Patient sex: F
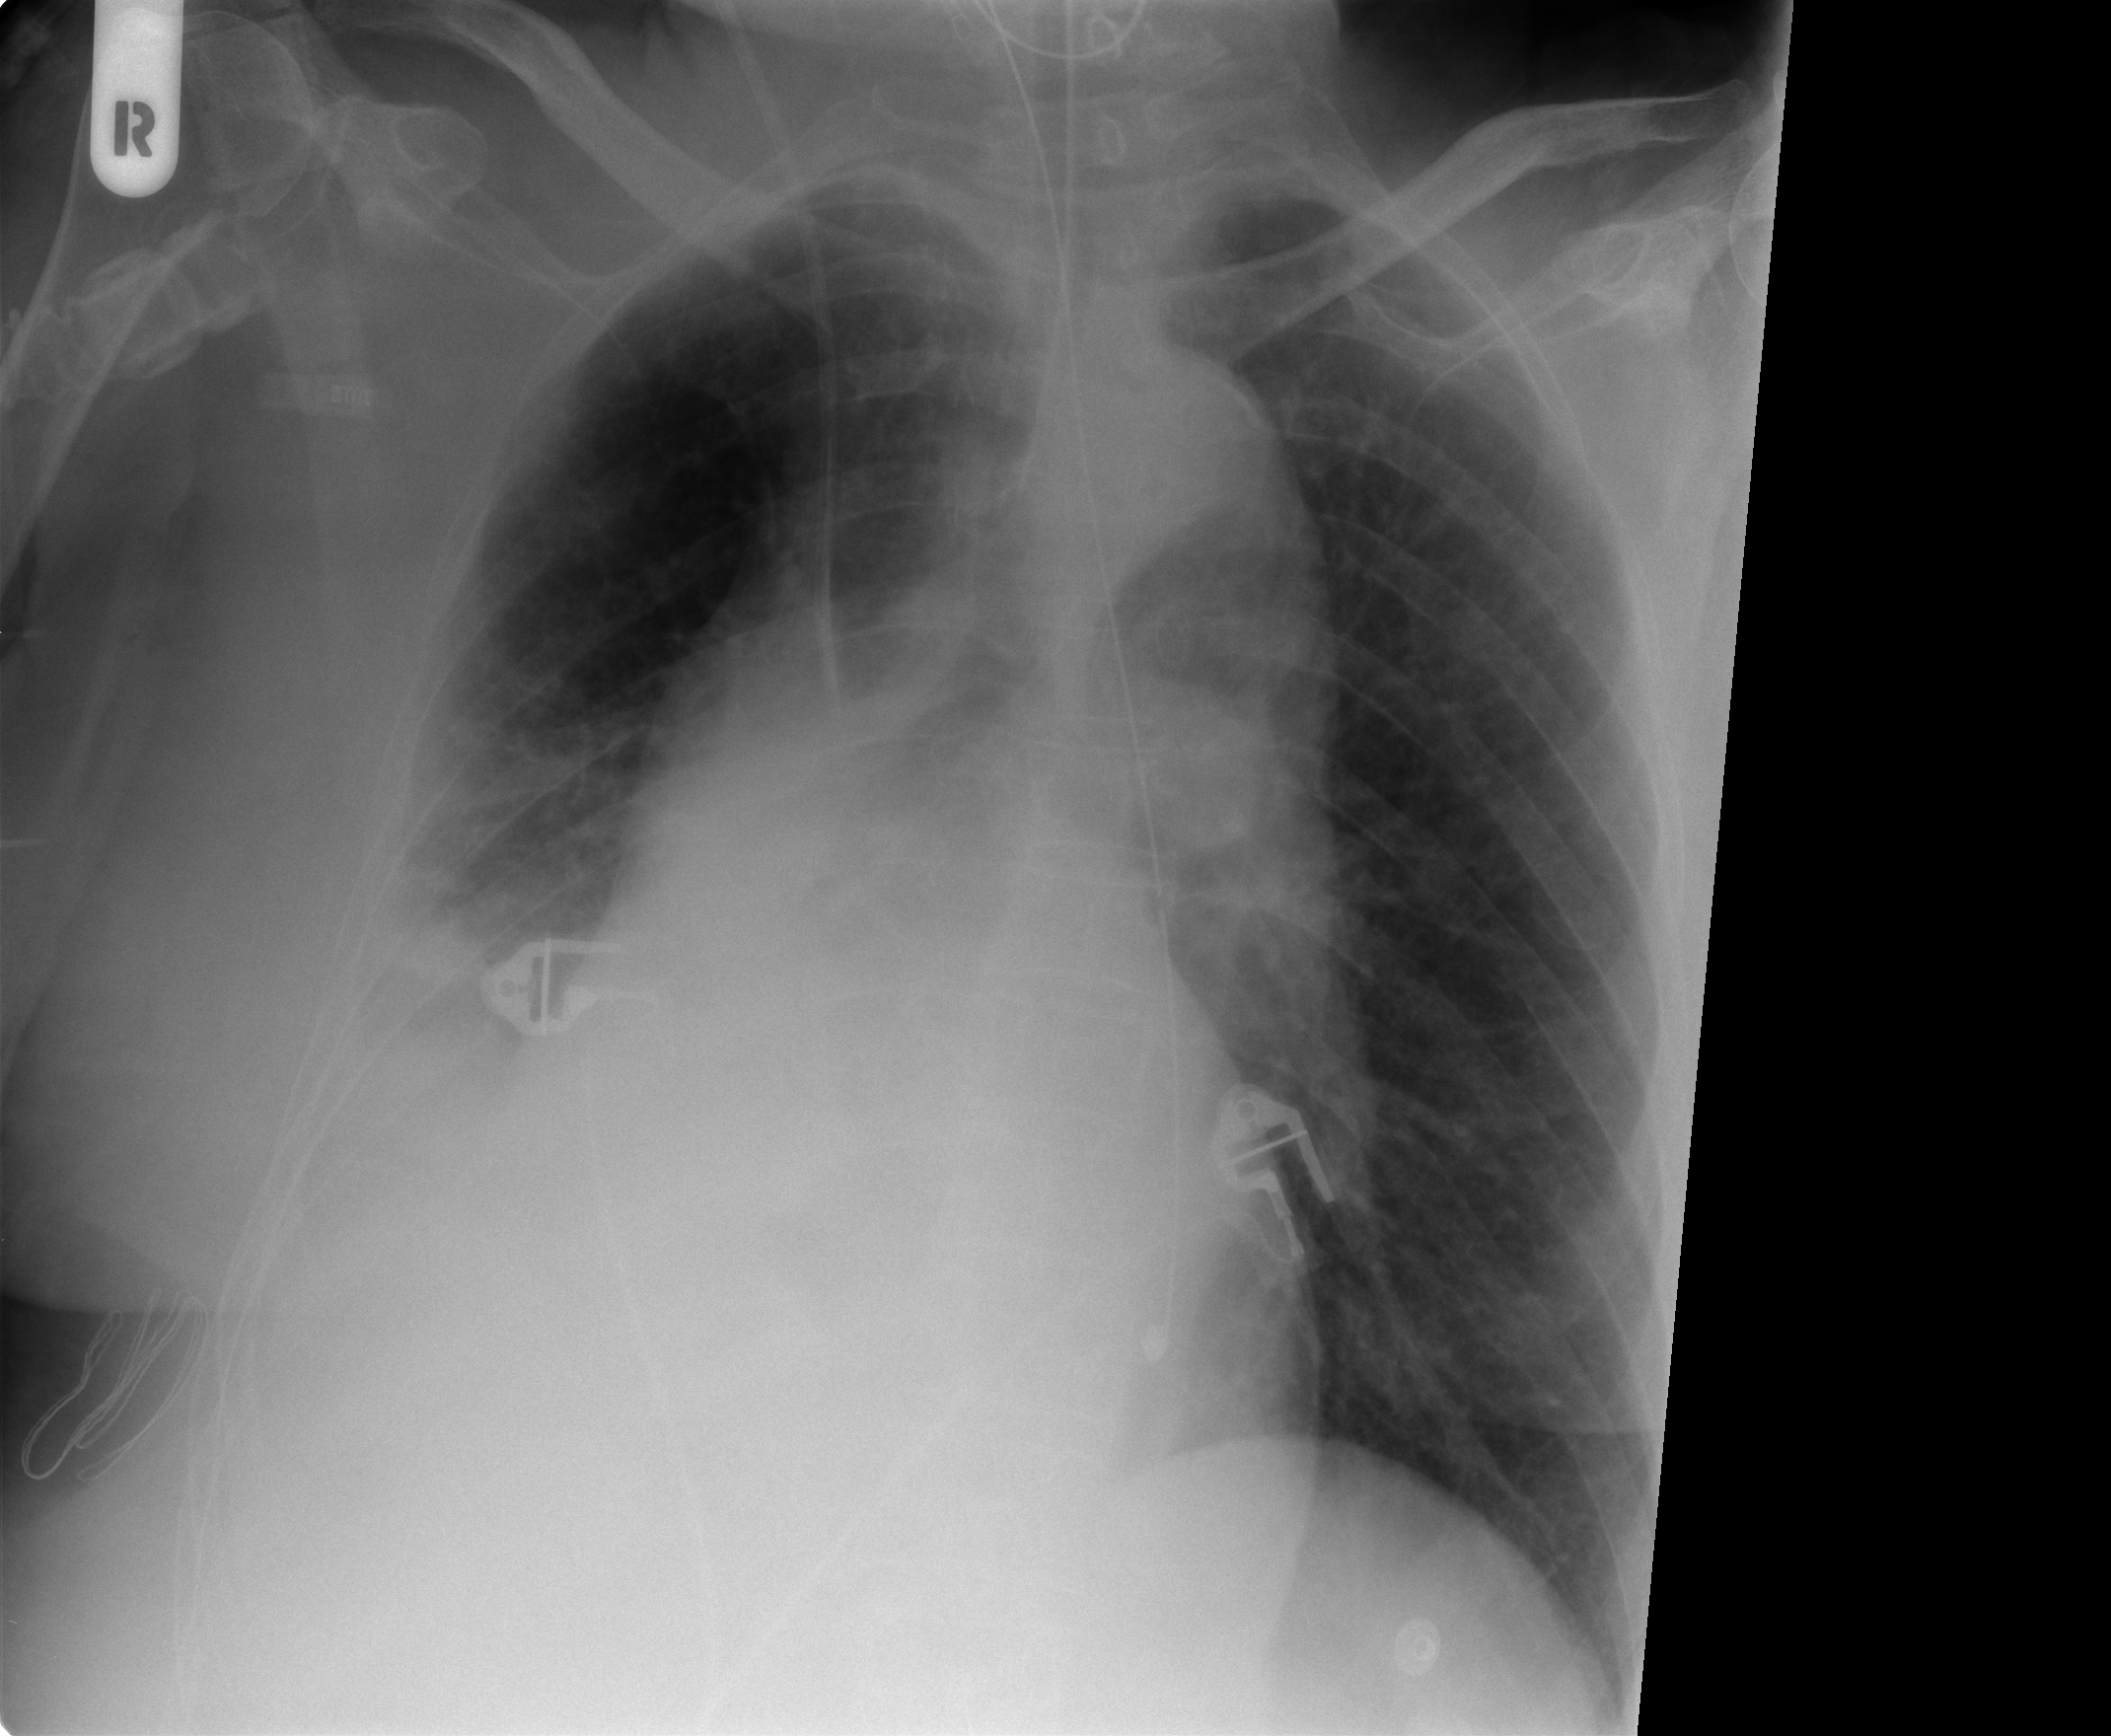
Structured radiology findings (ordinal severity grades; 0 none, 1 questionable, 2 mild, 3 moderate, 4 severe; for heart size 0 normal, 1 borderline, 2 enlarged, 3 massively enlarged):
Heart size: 2
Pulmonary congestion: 0
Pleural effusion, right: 2
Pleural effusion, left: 0
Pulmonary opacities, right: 0
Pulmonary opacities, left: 0
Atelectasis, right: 2
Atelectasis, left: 0